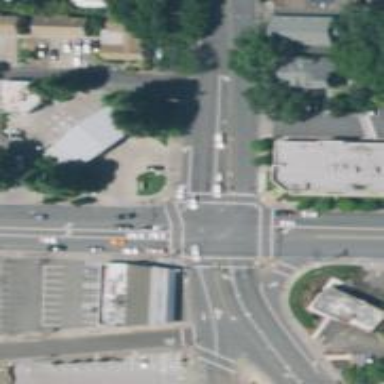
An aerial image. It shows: Crossing road.